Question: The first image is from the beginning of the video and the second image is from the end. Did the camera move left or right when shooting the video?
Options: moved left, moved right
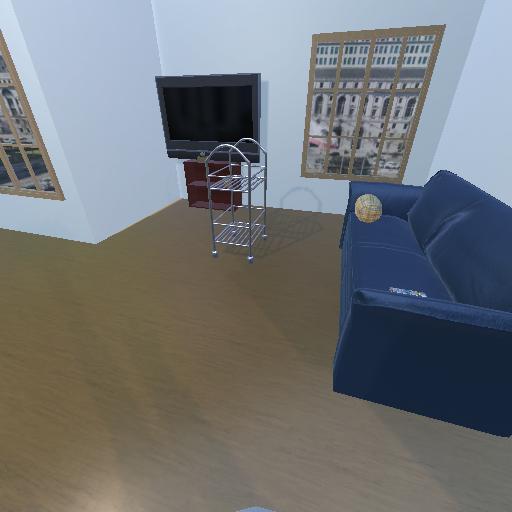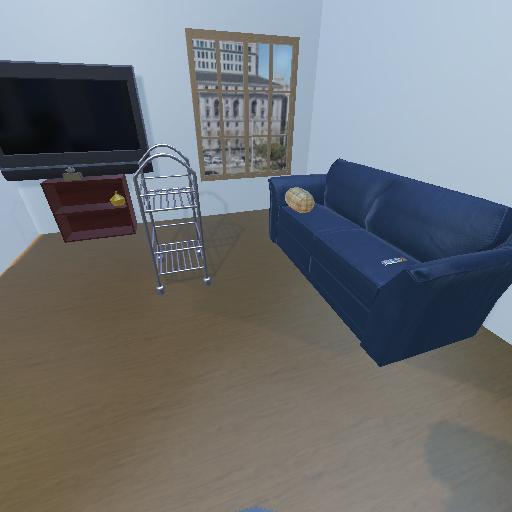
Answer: moved left